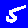
Digit: 5